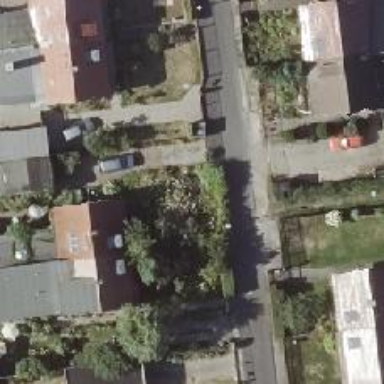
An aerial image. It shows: Asphalt road in residential area.